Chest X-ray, PA view. Patient: 50 years old, sex M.
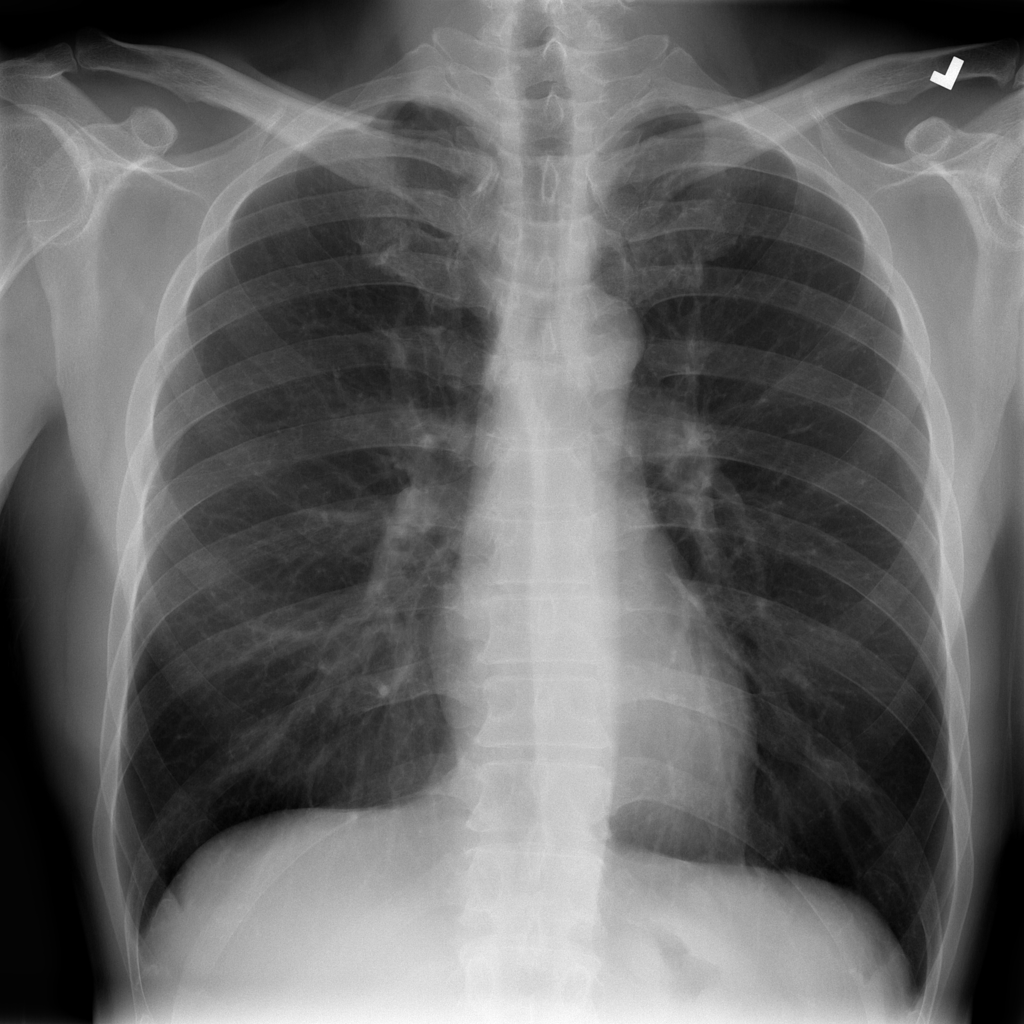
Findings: No Finding